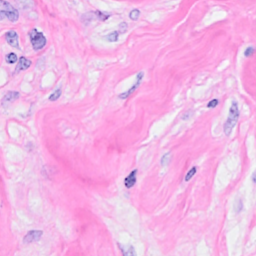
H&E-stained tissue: Breast